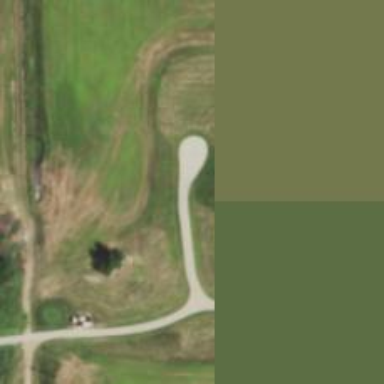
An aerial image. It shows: Path for golf carts.